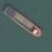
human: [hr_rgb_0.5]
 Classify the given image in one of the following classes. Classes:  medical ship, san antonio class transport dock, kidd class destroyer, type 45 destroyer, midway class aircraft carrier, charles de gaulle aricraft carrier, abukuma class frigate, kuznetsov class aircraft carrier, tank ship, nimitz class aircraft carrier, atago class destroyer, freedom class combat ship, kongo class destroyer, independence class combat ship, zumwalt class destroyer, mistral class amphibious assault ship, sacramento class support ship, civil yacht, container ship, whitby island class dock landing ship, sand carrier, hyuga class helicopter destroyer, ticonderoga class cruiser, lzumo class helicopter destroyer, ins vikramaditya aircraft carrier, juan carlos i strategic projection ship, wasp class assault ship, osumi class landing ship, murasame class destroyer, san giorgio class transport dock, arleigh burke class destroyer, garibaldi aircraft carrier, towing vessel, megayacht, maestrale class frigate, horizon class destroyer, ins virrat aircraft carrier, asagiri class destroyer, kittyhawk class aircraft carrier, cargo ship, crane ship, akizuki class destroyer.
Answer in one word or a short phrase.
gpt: Sand carrier